Question: I am trying to create the signed .apk by following these steps
Step : 1 Right Click Project->Export Application->Select you Project->Next->Select new Keystore -> Complete all rest Steps
Step : 2 Note down your Alias name and Password given.
Step : 3 Now if you Complete all process of Filling Details you will get one .apk file and keystore file in you stored location.
Step : 4 Now Again Right Click Project->Export Application->Select you Project->Next->Use Existing Keystore -> Give location and password->Next
Step : 5 Now you alias name will comes in your Drop Down->Select it -> Enter Password -> Next
Step : 6 It will ask for location to store your final .apk file.
Step : 7 Select your location and store.
Step : 8 Now this Final .apk file is Your Signed Application.
But at the Step no 1 when i try to create the new keystore an error occurred 'File already exists.' below is the screen shot of that. I am not understand this thing and put a lot of effort but never get out of it. Any help is appreciated

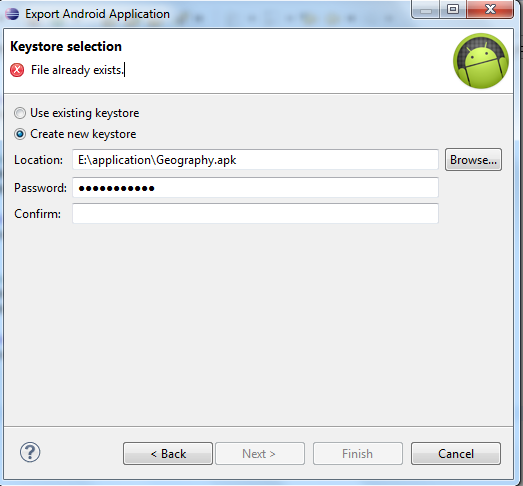
Answer: You're trying to create a keystore as an apk, but that is incorrect.
The keystore is not an app or something, just name it something like 'key', then enter your password and confirm the password.
In a later screen you will be asked where to export your .apk file.